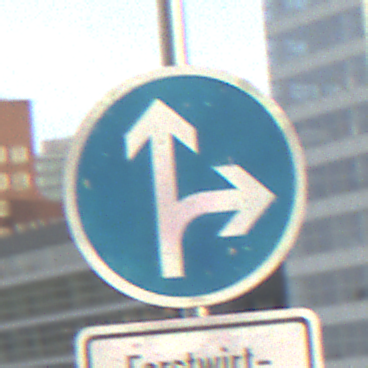
Verkehrszeichen: VorgeschriebeneFahrtrichtungGeradeausOderRechts
Zusatzzeichen unten: BesondereFahrzeugeUndTransportgueter7
Umgebung: Outdoor, Urban
Tageszeit: SunriseSunset
Wetter: PartlyCloudy
Licht: Natural
Jahreszeit: NotSpecified
Kontrast: LowContrast